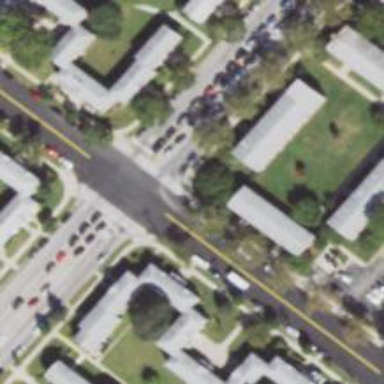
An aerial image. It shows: Residential road.